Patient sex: M
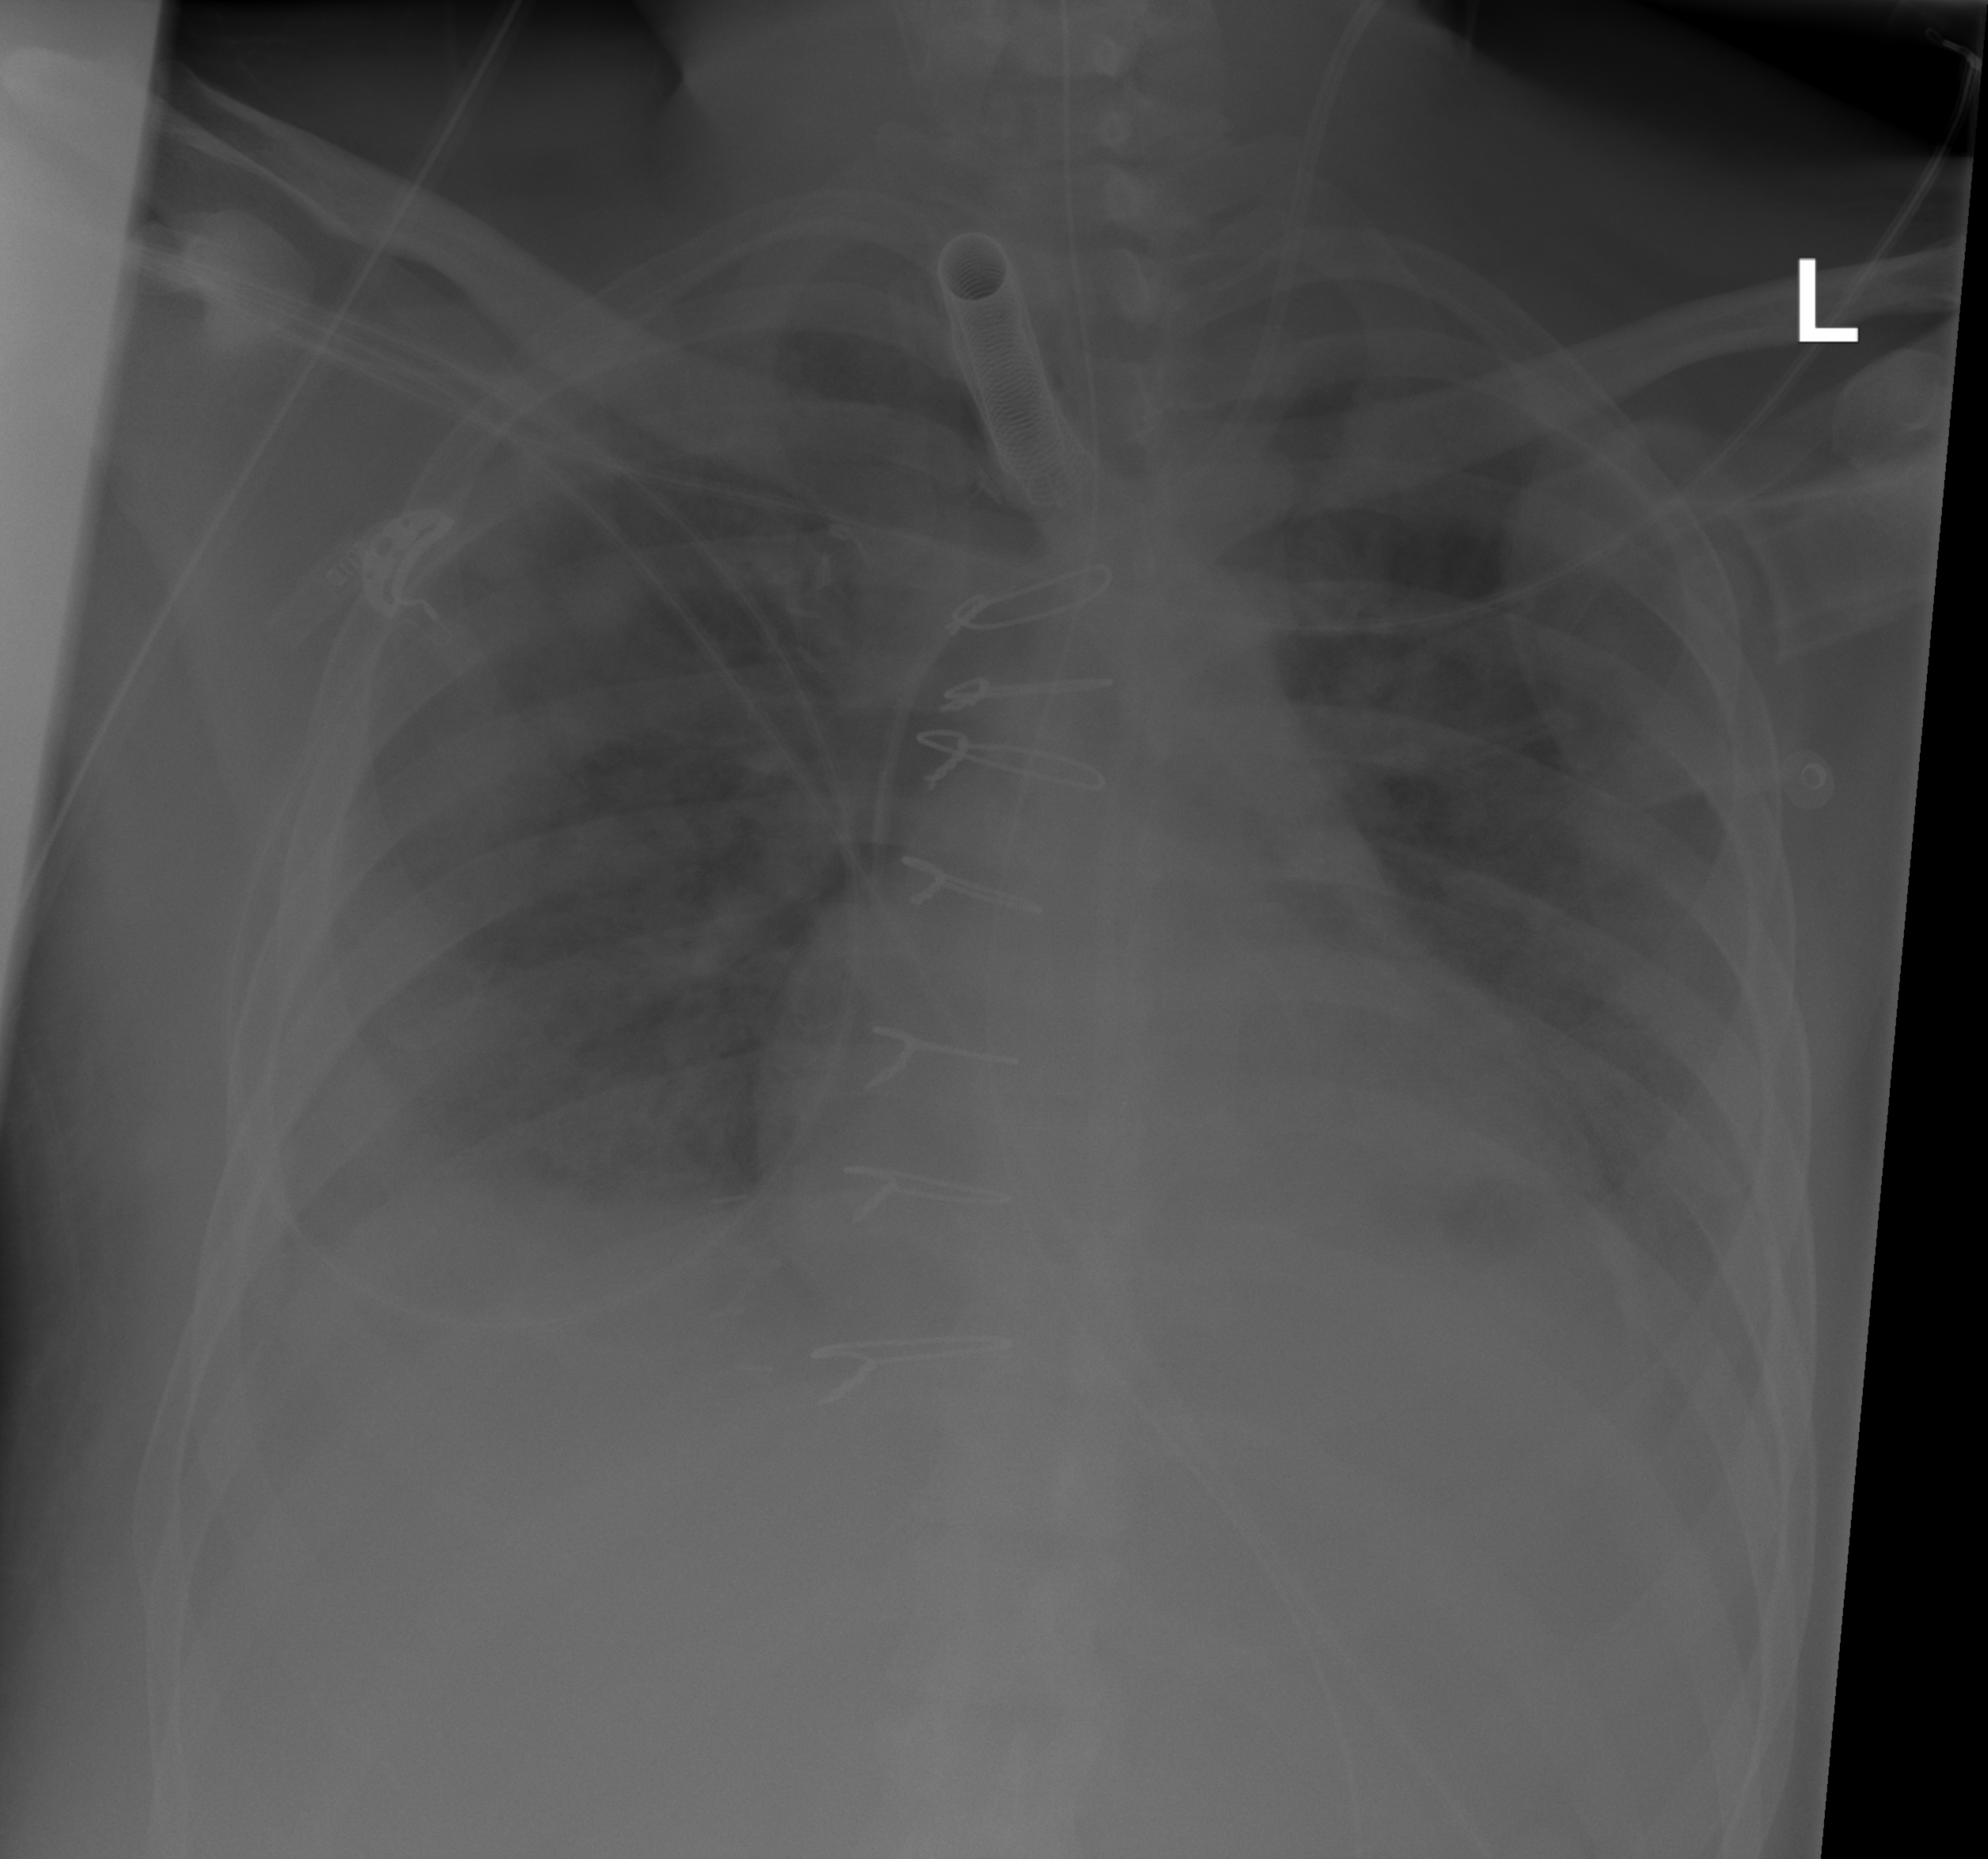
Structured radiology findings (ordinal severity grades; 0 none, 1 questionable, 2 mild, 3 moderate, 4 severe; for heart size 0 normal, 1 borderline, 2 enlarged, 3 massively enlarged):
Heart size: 2
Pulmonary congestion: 0
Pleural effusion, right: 2
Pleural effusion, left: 2
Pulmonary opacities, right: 4
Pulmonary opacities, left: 3
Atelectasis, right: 2
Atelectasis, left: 2